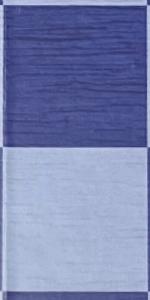
Label: Empty